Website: walmart
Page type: cart
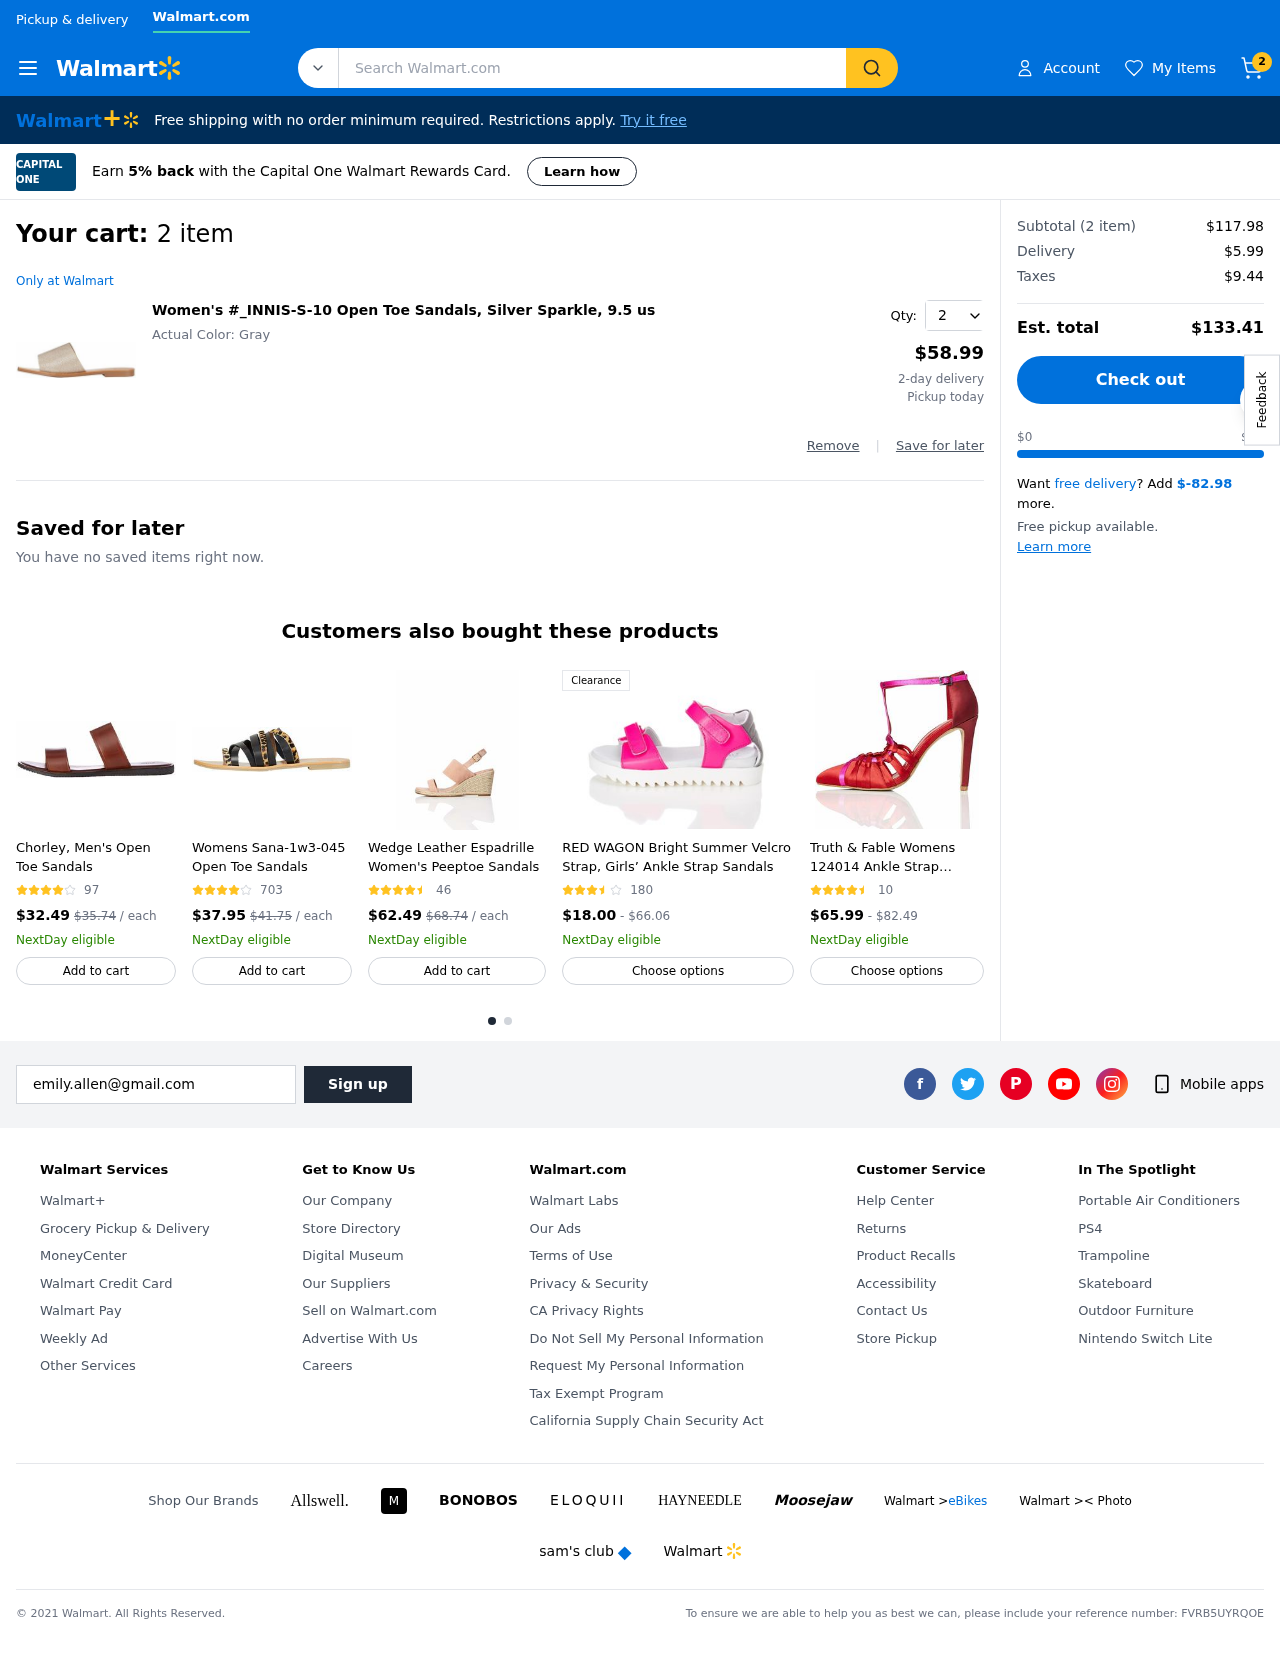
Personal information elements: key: PII_EMAIL
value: emily.allen@gmail.com
Product elements: key: PRODUCT1_NAME
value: Women's #_INNIS-S-10 Open Toe Sandals, Silver Sparkle, 9.5 us
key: PRODUCT1_PRICE
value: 58.99
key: PRODUCT1_QUANTITY
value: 2
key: PRODUCT2_NAME
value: Chorley, Men's Open Toe Sandals
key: PRODUCT2_NUM_RATINGS
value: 97
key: PRODUCT2_PRICE
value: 32.49
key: PRODUCT3_NAME
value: Womens Sana-1w3-045 Open Toe Sandals
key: PRODUCT3_NUM_RATINGS
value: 703
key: PRODUCT3_PRICE
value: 37.95
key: PRODUCT4_NAME
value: Wedge Leather Espadrille Women's Peeptoe Sandals
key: PRODUCT4_NUM_RATINGS
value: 46
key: PRODUCT4_PRICE
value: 62.49
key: PRODUCT5_NAME
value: RED WAGON Bright Summer Velcro Strap, Girls’ Ankle Strap Sandals
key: PRODUCT5_NUM_RATINGS
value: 180
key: PRODUCT5_PRICE
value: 18
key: PRODUCT6_NAME
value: Truth & Fable Womens 124014 Ankle Strap Sandals
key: PRODUCT6_NUM_RATINGS
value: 10
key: PRODUCT6_PRICE
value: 65.99
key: PRODUCT2_ORIGINAL_PRICE
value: $35.74
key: PRODUCT3_ORIGINAL_PRICE
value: $41.75
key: PRODUCT4_ORIGINAL_PRICE
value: $68.74
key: PRODUCT5_PRICE_MAX
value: $66.06
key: PRODUCT6_PRICE_MAX
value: $82.49
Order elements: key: ORDER_NUM_ITEMS
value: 2
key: ORDER_NUM_ITEMS
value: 2 item
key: ORDER_SUBTOTAL
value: $117.98
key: ORDER_SHIPPING_COST
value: $5.99
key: ORDER_TAX
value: $9.44
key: ORDER_TOTAL
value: $133.41
Search elements: key: HEADER_SEARCH
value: Search Walmart.com